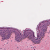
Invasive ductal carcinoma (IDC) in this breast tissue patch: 0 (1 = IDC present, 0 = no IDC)